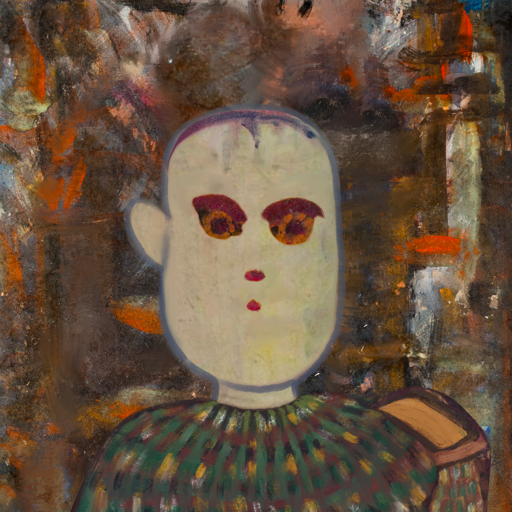
Background: GypsyQueen, Head And Neck Front: Hill_Girl, Face Front: Doll, Bust: After_Raid, Hair Front: Blank, Head Accessory: Blank, Second Necklace: Blank, Necklace: Blank, Baby: Blank